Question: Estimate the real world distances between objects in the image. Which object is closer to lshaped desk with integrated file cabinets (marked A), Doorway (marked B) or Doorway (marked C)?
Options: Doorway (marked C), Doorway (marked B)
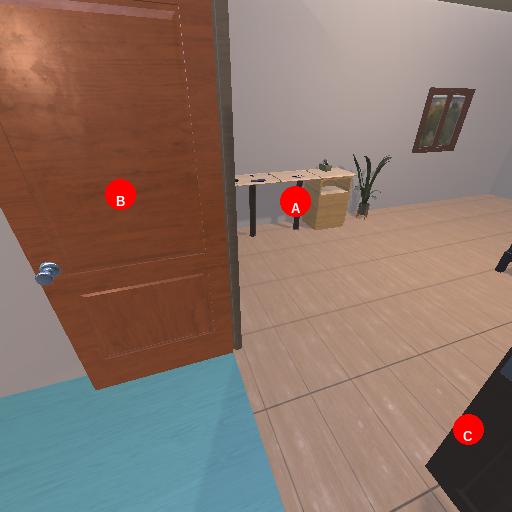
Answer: Doorway (marked C)